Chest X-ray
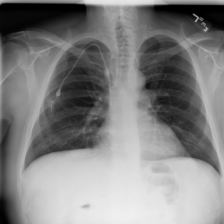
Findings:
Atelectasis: negative
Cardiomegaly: negative
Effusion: negative
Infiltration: negative
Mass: negative
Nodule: negative
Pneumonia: negative
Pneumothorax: negative
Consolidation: negative
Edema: negative
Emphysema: negative
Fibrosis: negative
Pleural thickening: negative
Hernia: negative